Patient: sex F, age 68
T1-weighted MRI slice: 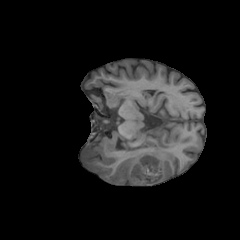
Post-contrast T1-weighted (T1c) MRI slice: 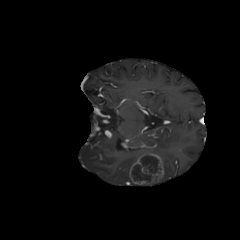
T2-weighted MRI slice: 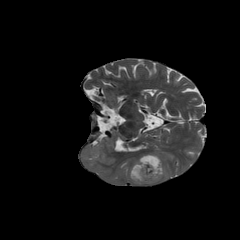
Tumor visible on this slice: yes
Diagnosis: Glioblastoma, IDH-wildtype
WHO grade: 4